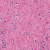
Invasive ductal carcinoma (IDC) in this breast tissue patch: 0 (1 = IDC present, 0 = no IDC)